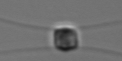
Label: Chaetoceros_similis